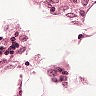
Metastatic tissue present: no